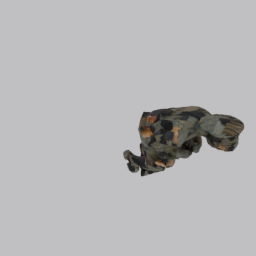
Label: people